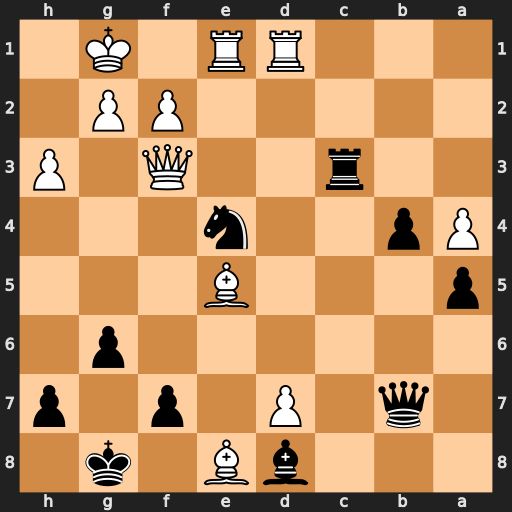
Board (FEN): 3bB1k1/1q1P1p1p/6p1/p3B3/Pp2n3/2r2Q1P/5PP1/3RR1K1
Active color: b
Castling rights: -
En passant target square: -
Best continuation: Rxf3 gxf3 Ng5